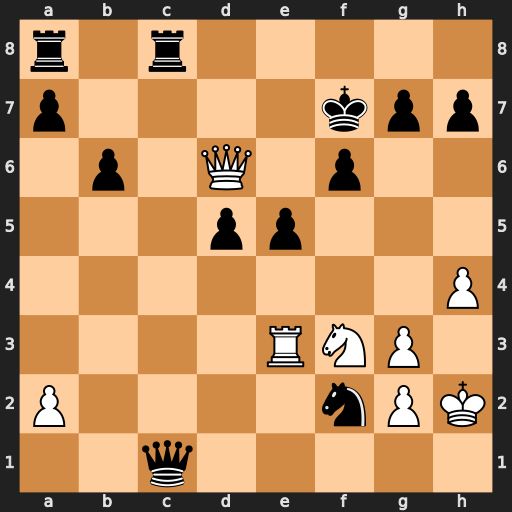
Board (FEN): r1r5/p4kpp/1p1Q1p2/3pp3/7P/4RNP1/P4nPK/2q5
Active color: w
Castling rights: -
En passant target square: -
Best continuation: Nxe5+ fxe5 Qxd5+ Kf8 Rf3+